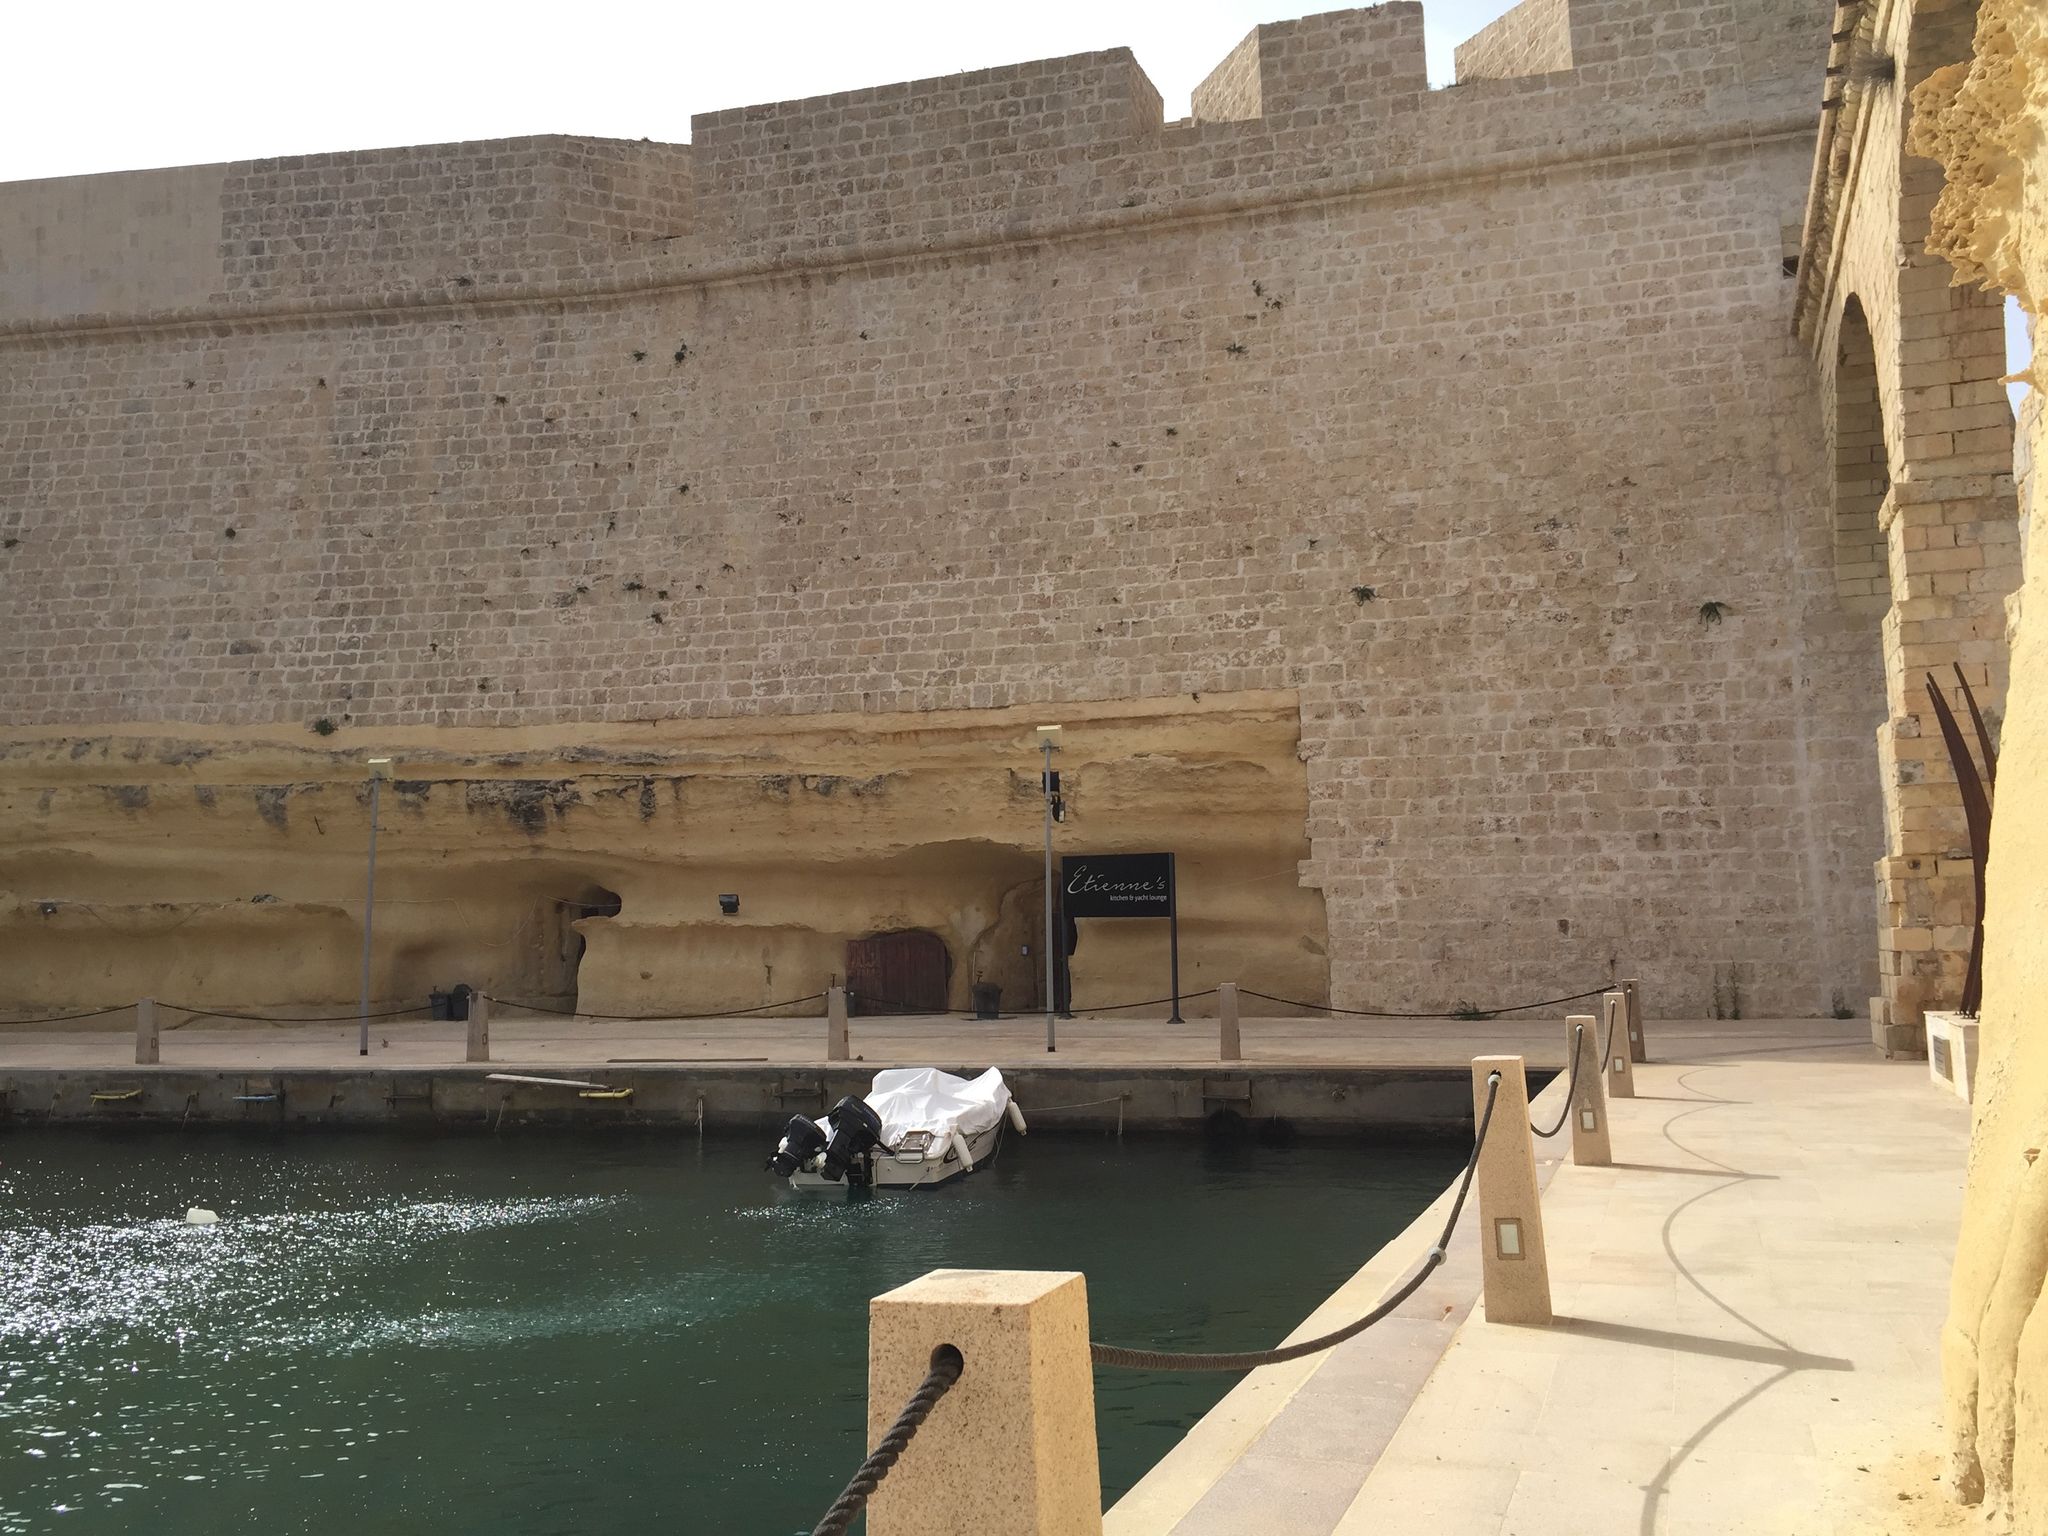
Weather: snowy
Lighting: day
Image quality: good
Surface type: walking surface
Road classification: unclassified, footway
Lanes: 1.0
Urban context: urban centre
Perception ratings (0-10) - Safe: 7.88, Lively: 0.98, Beautiful: 5.75, Boring: 6.98, Depressing: 1.6, Wealthy: 7.13